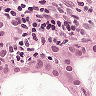
Metastatic tissue present: yes